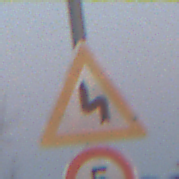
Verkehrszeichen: DoppelkurveZunaechstLinks
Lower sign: Geschwindigkeit5
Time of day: SunriseSunset
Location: Outdoor (Nature)
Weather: Clear
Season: NotSpecified
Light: Natural